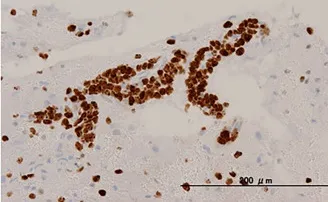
Pathological findings. Brain biopsy from the left frontal lobe. (D) CD3 immunohistochemical staining.
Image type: pathology (immunostaining)